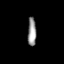
Tissue: lung
Cell type: Myeloid cells
Senescence score: 0.5541
Nuclear area (px): 239
Mean DAPI intensity: 149.724